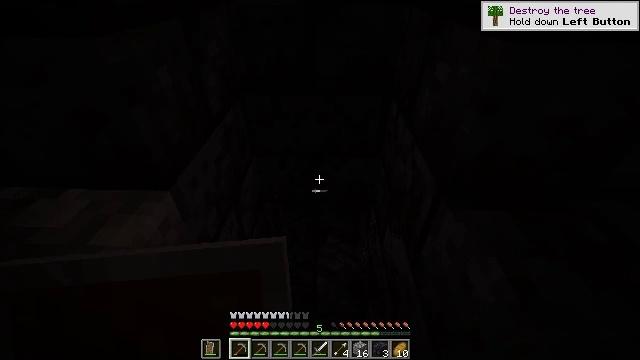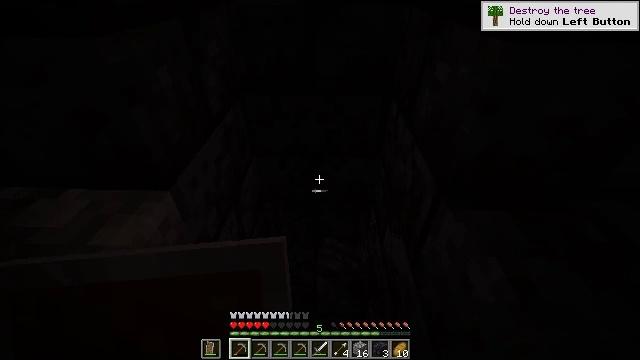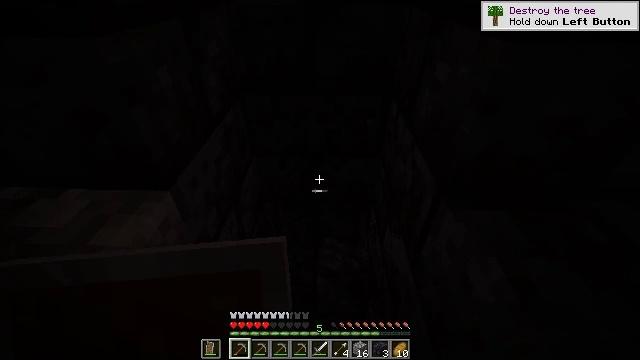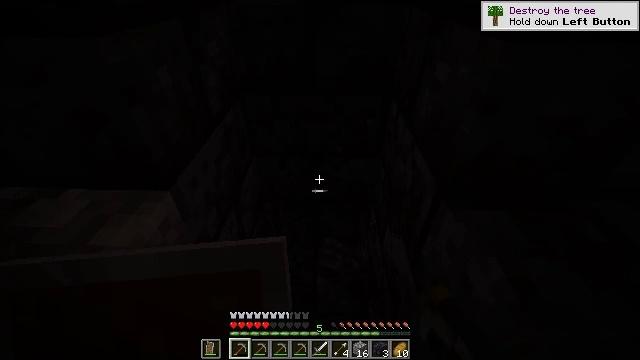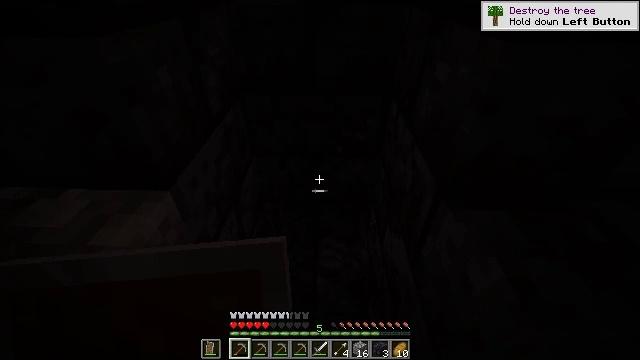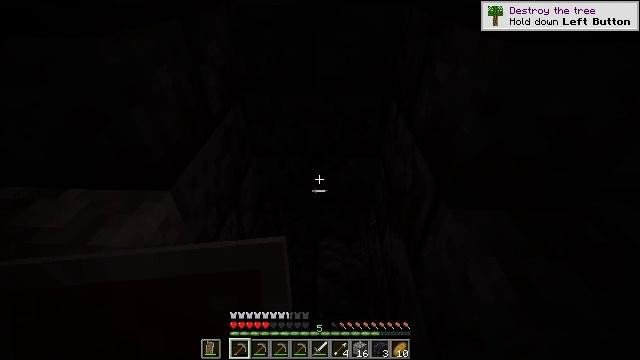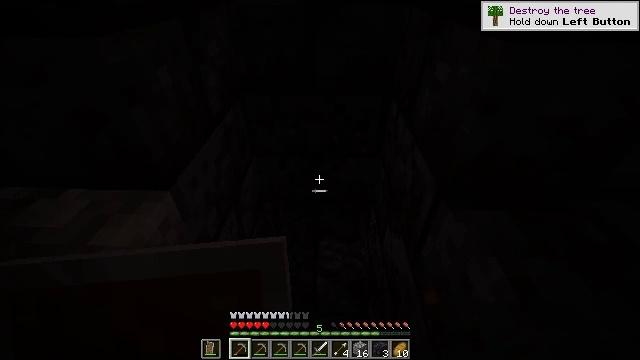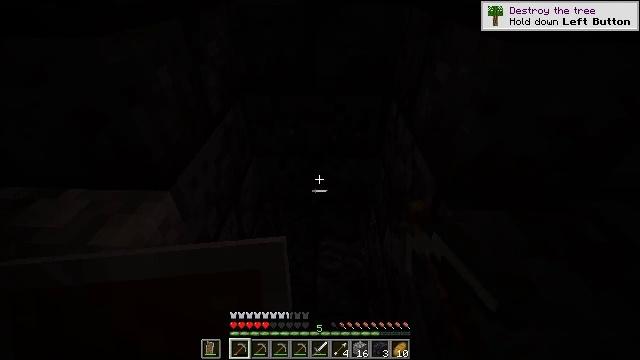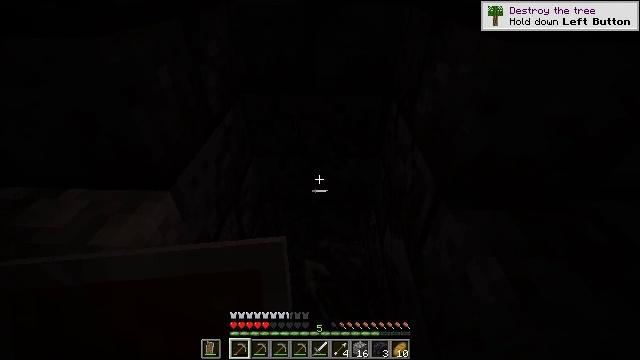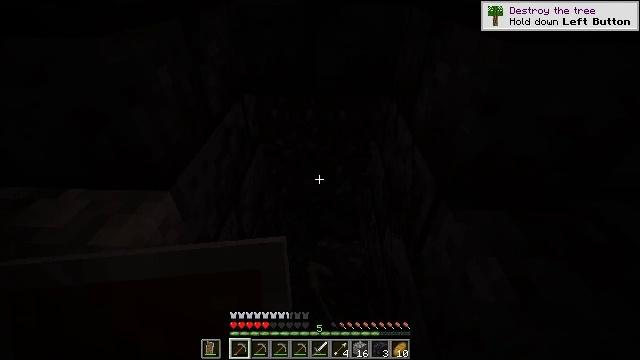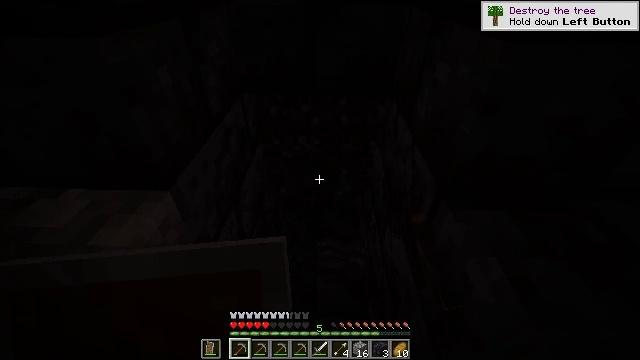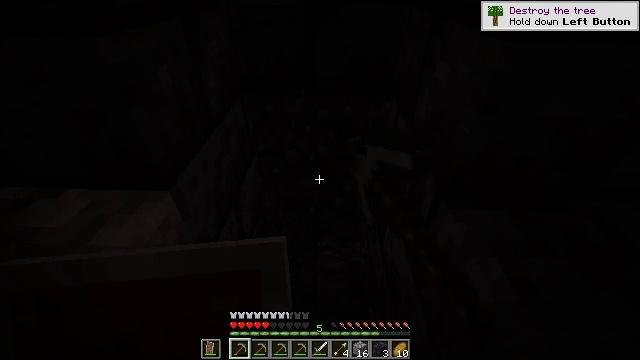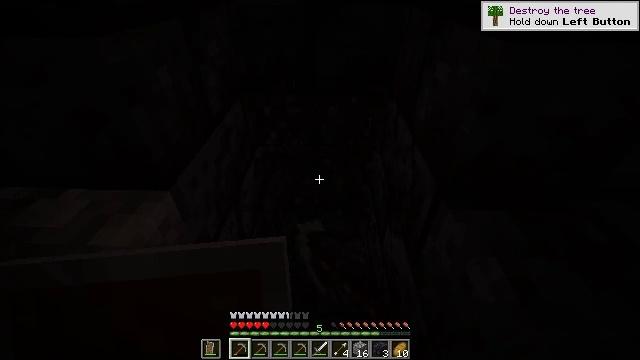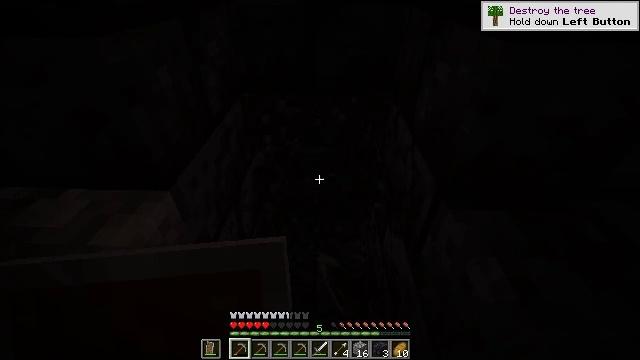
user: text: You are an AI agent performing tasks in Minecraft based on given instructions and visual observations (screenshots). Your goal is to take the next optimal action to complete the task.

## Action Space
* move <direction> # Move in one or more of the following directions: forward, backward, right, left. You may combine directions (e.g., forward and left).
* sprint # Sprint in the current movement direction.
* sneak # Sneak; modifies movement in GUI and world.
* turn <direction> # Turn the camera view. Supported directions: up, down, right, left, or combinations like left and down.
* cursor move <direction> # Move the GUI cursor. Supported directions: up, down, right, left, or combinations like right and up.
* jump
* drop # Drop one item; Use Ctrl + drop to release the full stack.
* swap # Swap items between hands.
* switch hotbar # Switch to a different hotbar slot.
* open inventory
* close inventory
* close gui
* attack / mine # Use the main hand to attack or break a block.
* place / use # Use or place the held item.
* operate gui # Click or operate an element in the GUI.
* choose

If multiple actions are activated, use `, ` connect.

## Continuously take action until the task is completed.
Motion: motion action
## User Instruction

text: Gather cracked polished blackstone bricks for building.
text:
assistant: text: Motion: attack / mine
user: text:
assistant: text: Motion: attack / mine
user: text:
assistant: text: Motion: attack / mine
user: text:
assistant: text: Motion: attack / mine
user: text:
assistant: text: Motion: attack / mine
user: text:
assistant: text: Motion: attack / mine
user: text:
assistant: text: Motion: attack / mine
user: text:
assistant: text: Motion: attack / mine
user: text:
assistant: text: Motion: attack / mine
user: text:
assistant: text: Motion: attack / mine
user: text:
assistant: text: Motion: attack / mine
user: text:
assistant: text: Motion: attack / mine
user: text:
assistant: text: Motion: no_op
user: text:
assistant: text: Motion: no_op